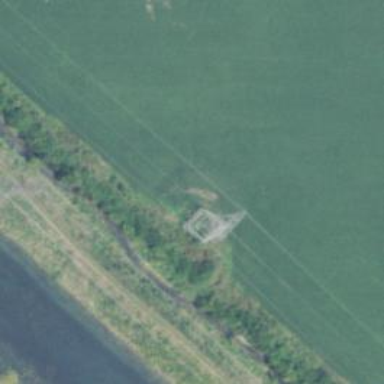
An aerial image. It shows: Lattice structure tower used for power transmission.